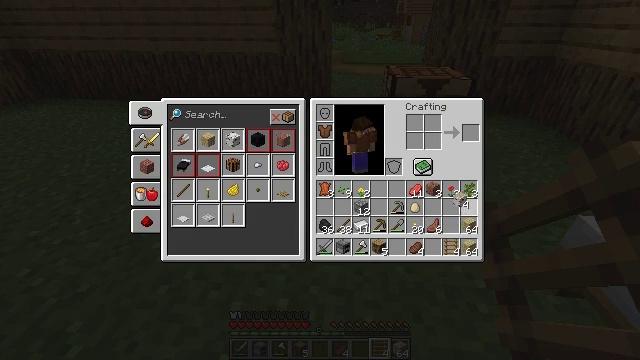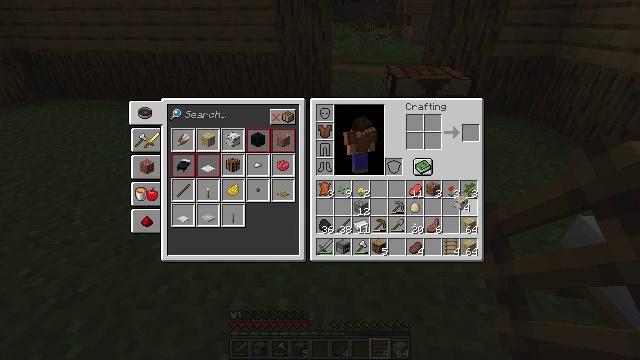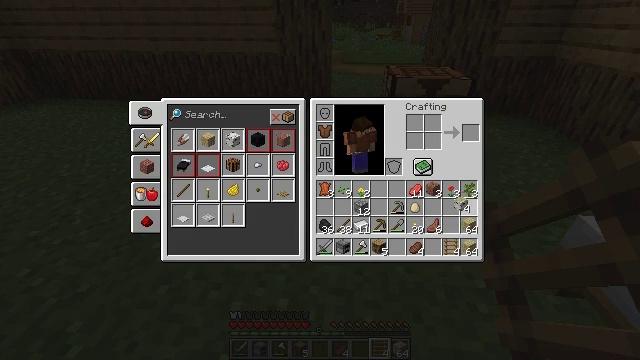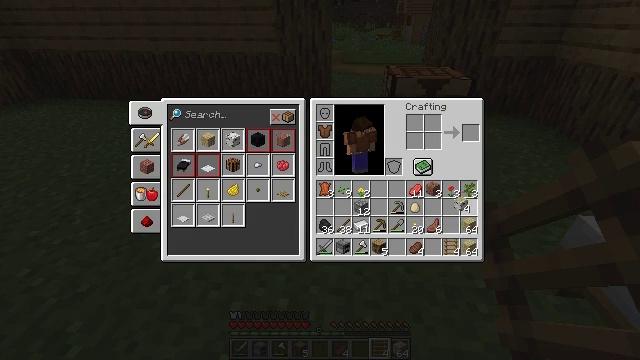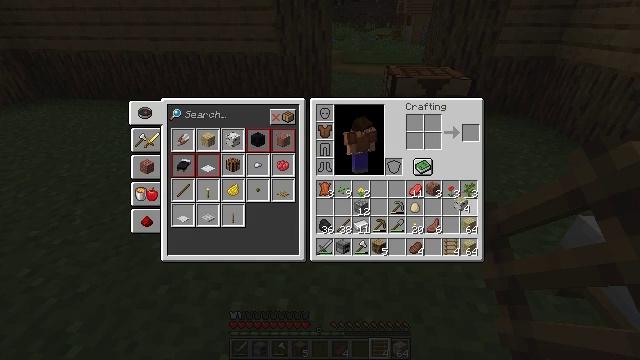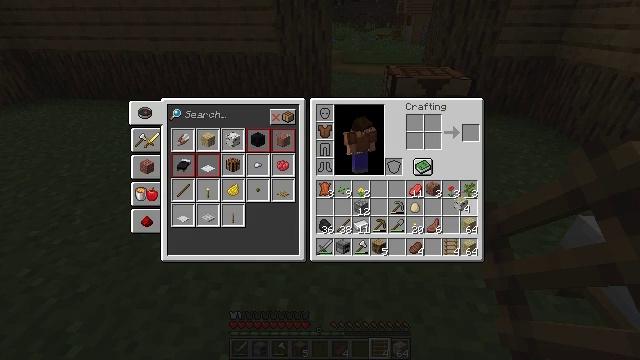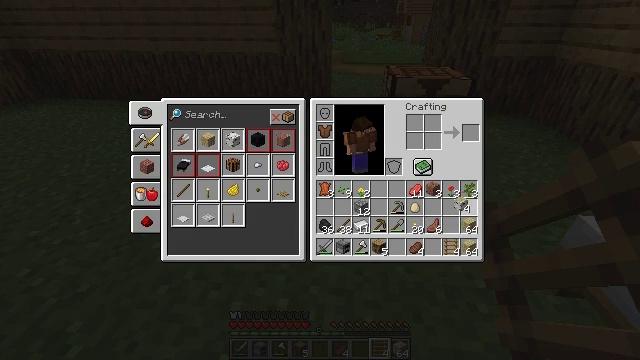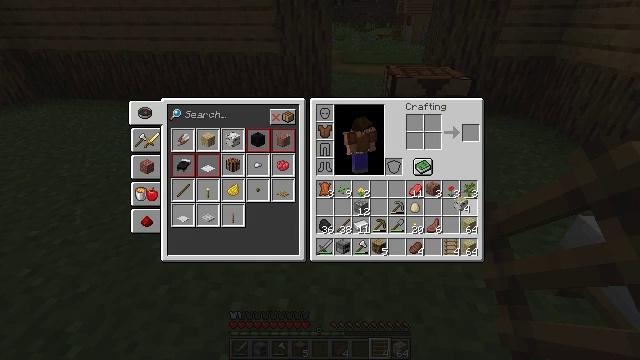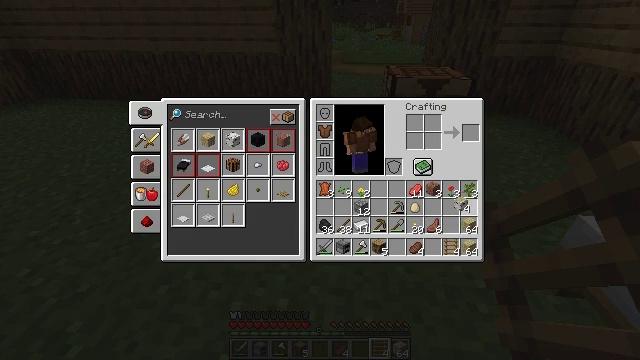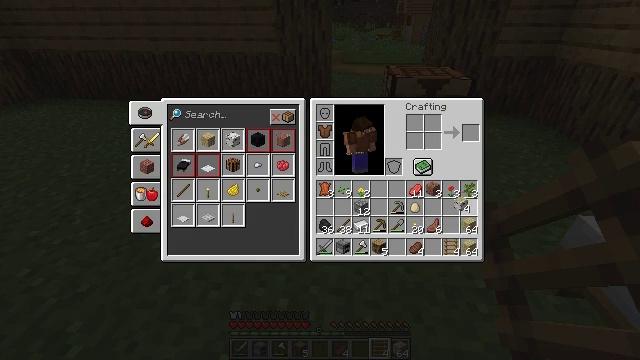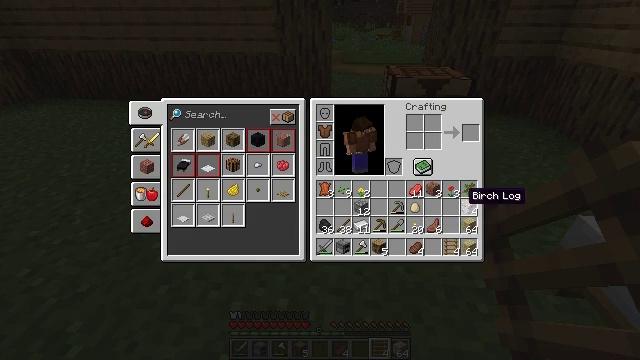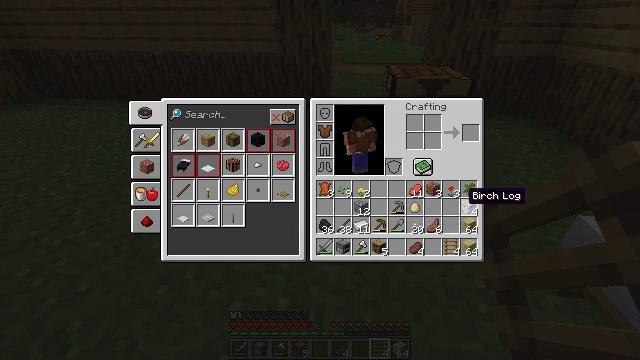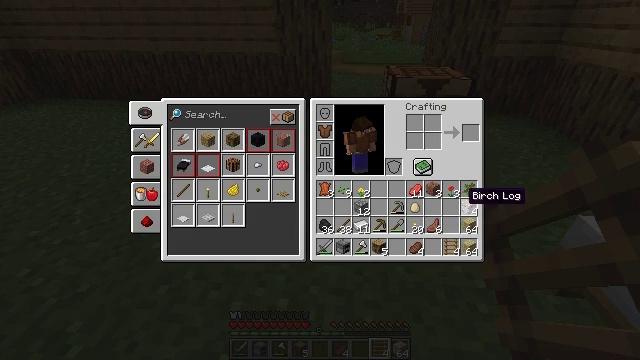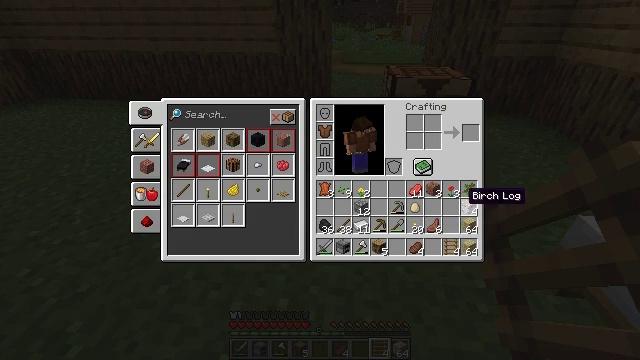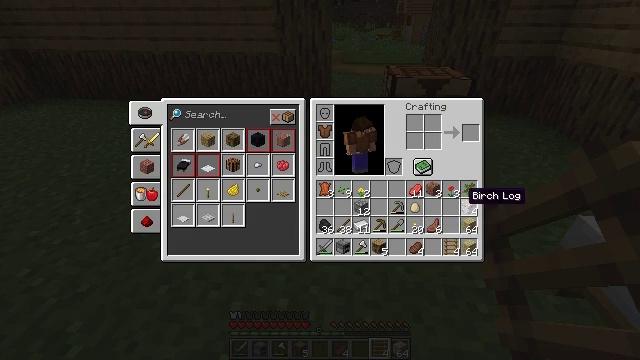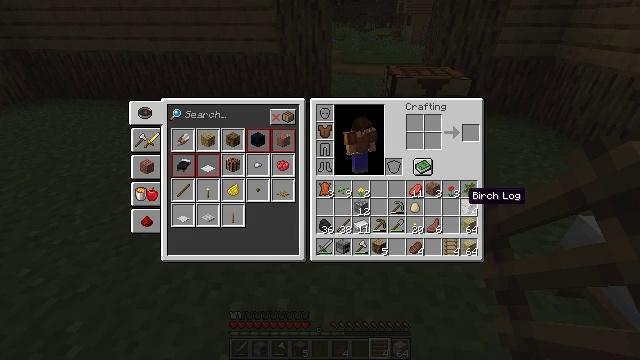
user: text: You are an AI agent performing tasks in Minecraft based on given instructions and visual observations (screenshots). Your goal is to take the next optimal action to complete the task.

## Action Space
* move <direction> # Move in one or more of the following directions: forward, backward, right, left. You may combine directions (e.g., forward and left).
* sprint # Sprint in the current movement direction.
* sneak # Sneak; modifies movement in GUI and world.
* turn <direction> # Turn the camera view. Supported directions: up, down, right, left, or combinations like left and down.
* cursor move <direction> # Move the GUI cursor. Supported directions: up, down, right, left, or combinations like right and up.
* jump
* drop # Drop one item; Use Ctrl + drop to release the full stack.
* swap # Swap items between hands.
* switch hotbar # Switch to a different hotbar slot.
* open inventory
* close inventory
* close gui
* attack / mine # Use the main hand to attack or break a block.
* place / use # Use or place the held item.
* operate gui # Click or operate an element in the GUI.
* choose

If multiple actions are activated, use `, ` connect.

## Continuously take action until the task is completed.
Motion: motion action
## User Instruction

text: Use birch planks in the crafting table to get birch slabs.
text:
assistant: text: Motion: no_op
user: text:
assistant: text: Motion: no_op
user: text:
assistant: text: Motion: no_op
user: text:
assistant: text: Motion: no_op
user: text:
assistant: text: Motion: no_op
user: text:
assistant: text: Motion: no_op
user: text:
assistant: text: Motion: operate gui
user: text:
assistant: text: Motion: operate gui
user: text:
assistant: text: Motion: operate gui
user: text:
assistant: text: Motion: no_op
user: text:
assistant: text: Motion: no_op
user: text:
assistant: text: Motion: no_op
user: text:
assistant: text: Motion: no_op
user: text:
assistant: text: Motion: no_op
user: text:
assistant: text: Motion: no_op
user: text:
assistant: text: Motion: no_op
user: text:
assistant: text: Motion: no_op
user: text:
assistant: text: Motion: cursor move down
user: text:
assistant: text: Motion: no_op
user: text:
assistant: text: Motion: no_op
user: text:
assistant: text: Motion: no_op
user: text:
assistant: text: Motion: no_op
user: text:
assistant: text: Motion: no_op
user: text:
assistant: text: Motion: no_op
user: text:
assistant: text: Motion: operate gui
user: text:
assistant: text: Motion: operate gui
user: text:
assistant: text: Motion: cursor move up
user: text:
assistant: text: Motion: cursor move left and up
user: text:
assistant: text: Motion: no_op
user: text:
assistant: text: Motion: no_op